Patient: sex M, age 78
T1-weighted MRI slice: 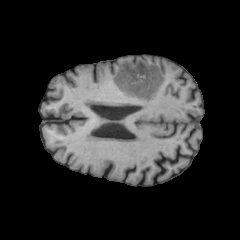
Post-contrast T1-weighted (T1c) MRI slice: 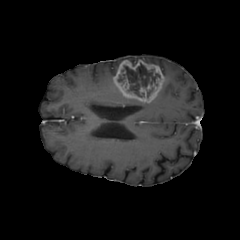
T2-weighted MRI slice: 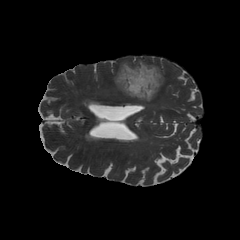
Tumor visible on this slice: yes
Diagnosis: Glioblastoma, IDH-wildtype
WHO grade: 4